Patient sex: M
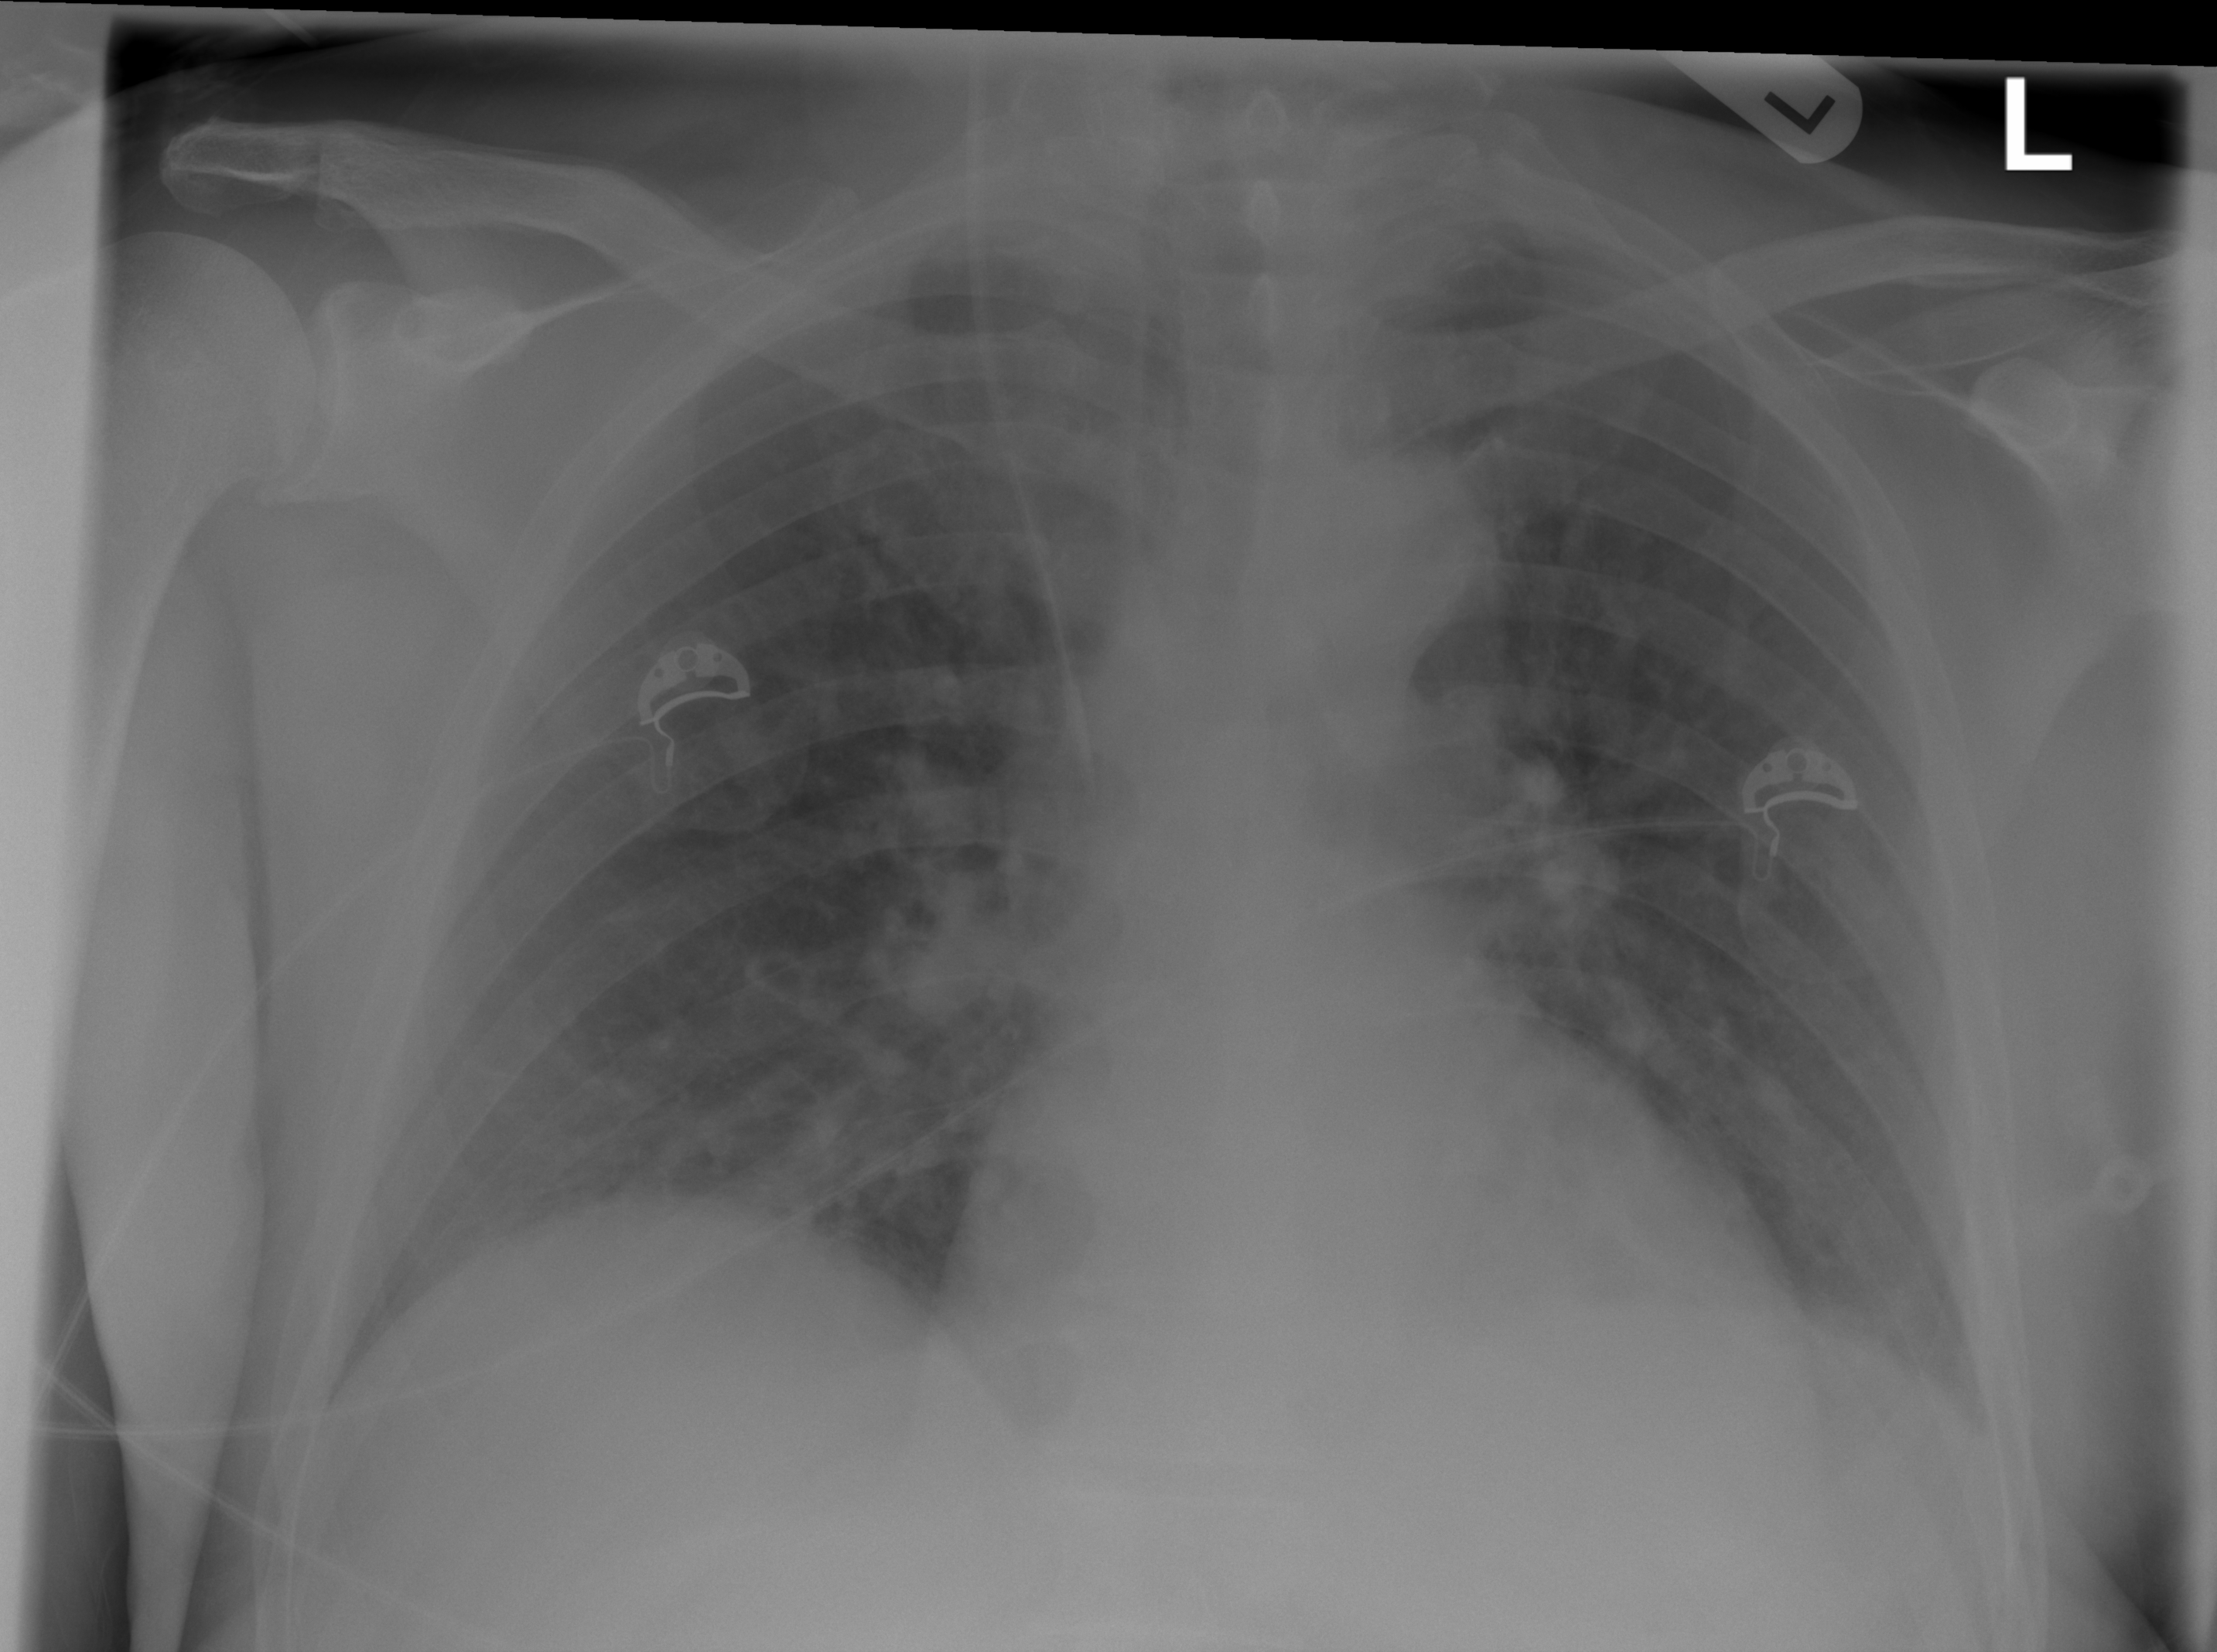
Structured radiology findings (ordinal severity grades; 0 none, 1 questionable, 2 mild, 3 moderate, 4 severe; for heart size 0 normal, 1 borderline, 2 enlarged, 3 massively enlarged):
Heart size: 0
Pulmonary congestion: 2
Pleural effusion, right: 0
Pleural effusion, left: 0
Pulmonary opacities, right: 0
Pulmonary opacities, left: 0
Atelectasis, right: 0
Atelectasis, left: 0